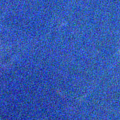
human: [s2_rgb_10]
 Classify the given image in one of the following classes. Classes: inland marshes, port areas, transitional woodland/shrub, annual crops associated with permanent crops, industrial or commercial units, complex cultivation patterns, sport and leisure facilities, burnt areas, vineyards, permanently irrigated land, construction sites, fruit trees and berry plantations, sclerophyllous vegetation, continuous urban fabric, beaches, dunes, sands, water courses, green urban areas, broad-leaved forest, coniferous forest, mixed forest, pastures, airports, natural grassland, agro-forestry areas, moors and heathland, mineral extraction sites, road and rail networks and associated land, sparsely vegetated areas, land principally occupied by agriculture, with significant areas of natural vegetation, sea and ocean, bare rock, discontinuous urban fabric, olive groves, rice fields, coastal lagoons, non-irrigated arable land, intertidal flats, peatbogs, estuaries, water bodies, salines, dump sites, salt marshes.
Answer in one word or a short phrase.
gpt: water bodies